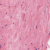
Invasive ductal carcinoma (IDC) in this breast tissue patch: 0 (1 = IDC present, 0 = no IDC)